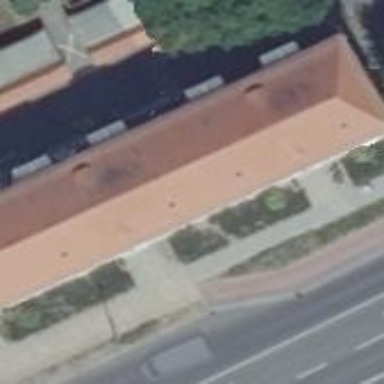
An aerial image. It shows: Wheat-colored apartment building with hipped roof made of roof tiles.